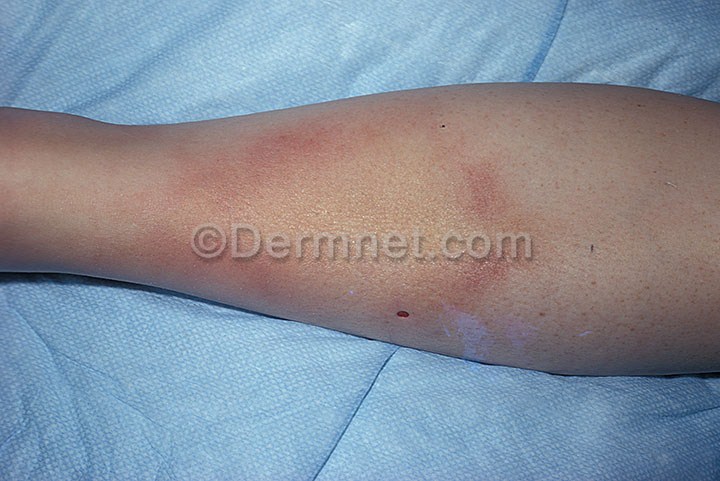
Disease: Scabies Lyme Disease and other Infestations and Bites